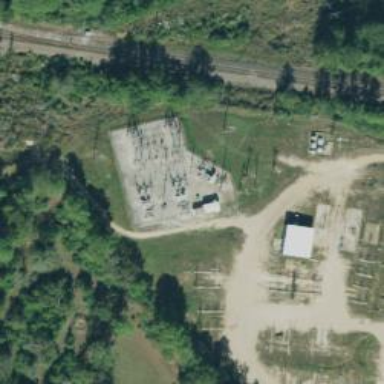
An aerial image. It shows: Outdoor industrial power substation enclosed by fence.